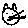
Label: cat